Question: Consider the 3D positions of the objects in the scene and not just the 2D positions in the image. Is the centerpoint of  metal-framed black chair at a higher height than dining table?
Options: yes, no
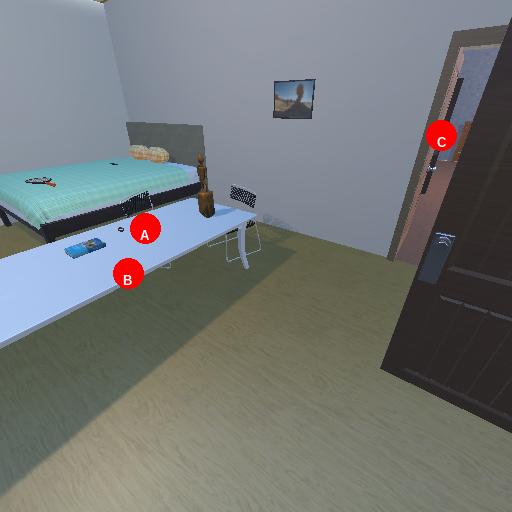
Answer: yes